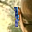
Label: 1